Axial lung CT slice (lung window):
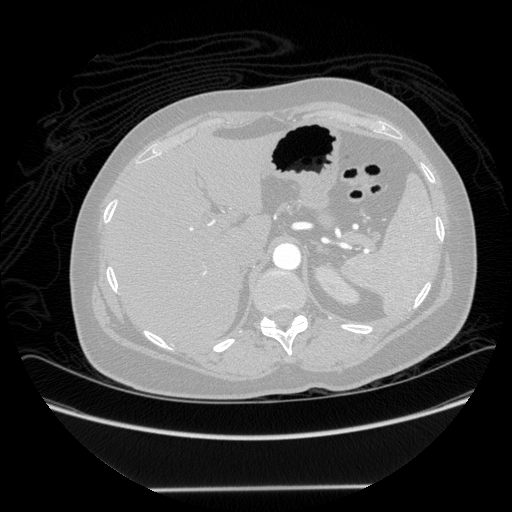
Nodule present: no